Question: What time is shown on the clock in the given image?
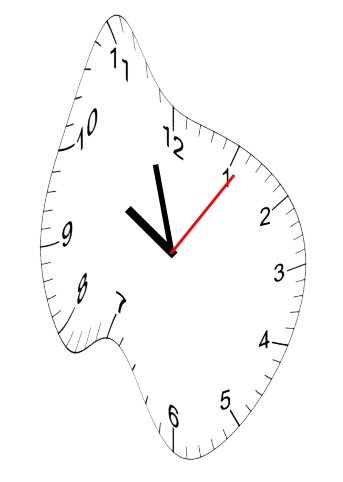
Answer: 09:57:06